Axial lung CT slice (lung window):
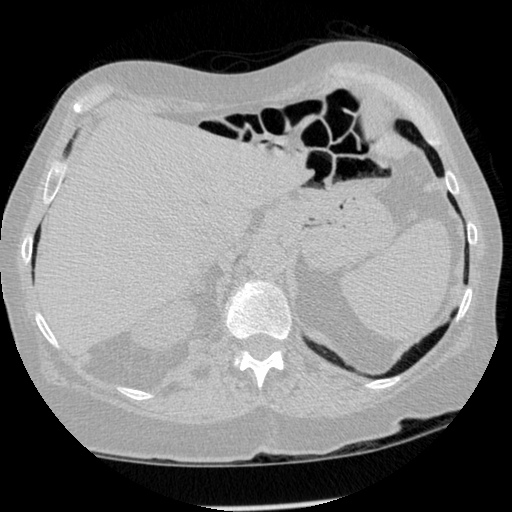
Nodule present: no